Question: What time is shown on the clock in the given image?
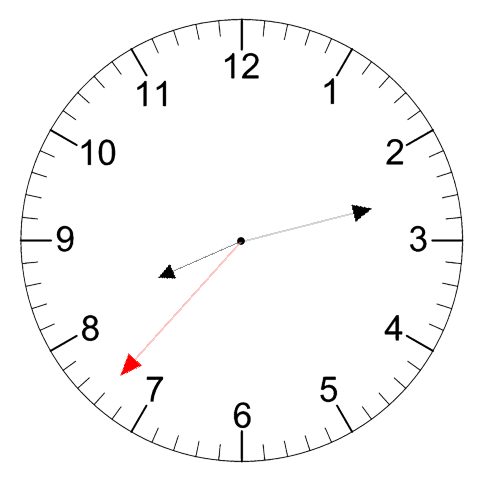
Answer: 08:12:37